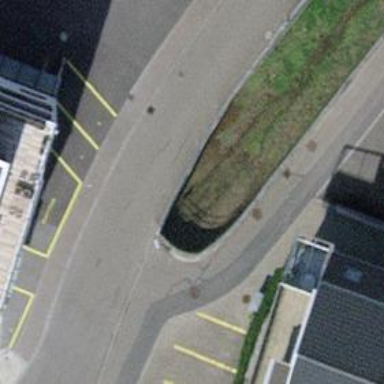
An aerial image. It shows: There is tunnel.